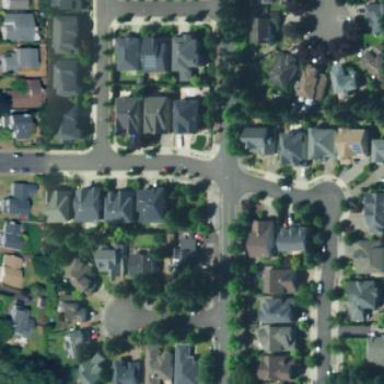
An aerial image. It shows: This residential area consists of single-family homes.